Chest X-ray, PA view. Patient: 60 years old, sex F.
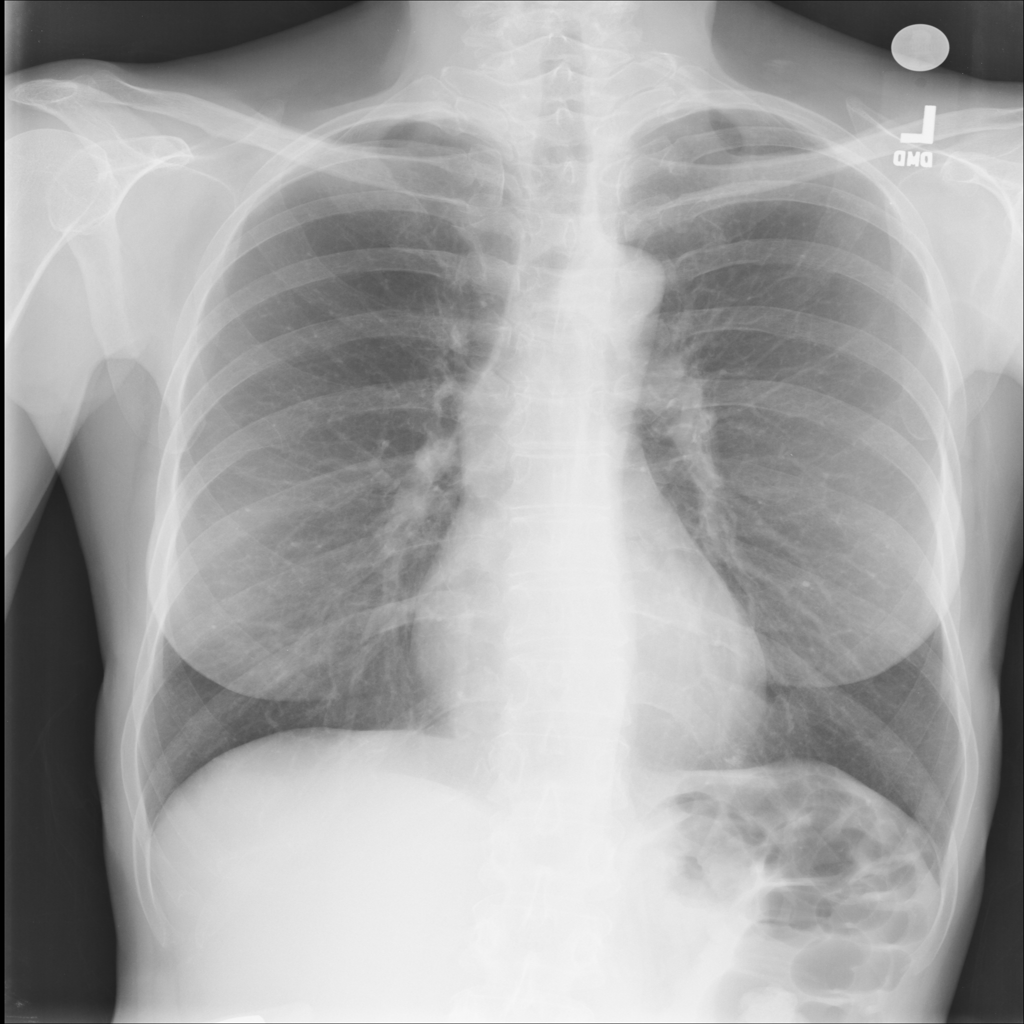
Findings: No Finding